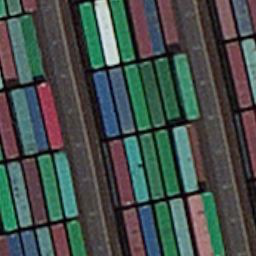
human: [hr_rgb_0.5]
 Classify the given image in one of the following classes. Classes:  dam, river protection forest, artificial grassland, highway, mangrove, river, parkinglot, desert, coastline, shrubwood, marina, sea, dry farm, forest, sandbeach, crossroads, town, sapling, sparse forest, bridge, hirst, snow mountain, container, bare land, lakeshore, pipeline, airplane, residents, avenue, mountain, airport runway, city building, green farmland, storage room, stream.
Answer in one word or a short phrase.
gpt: container